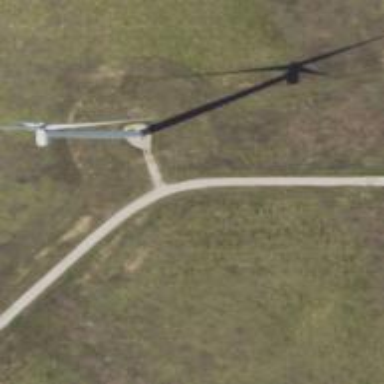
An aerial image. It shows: Wind turbine generator that utilizes wind as its source for generating electricity. It is of the horizontal axis type.